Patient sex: F
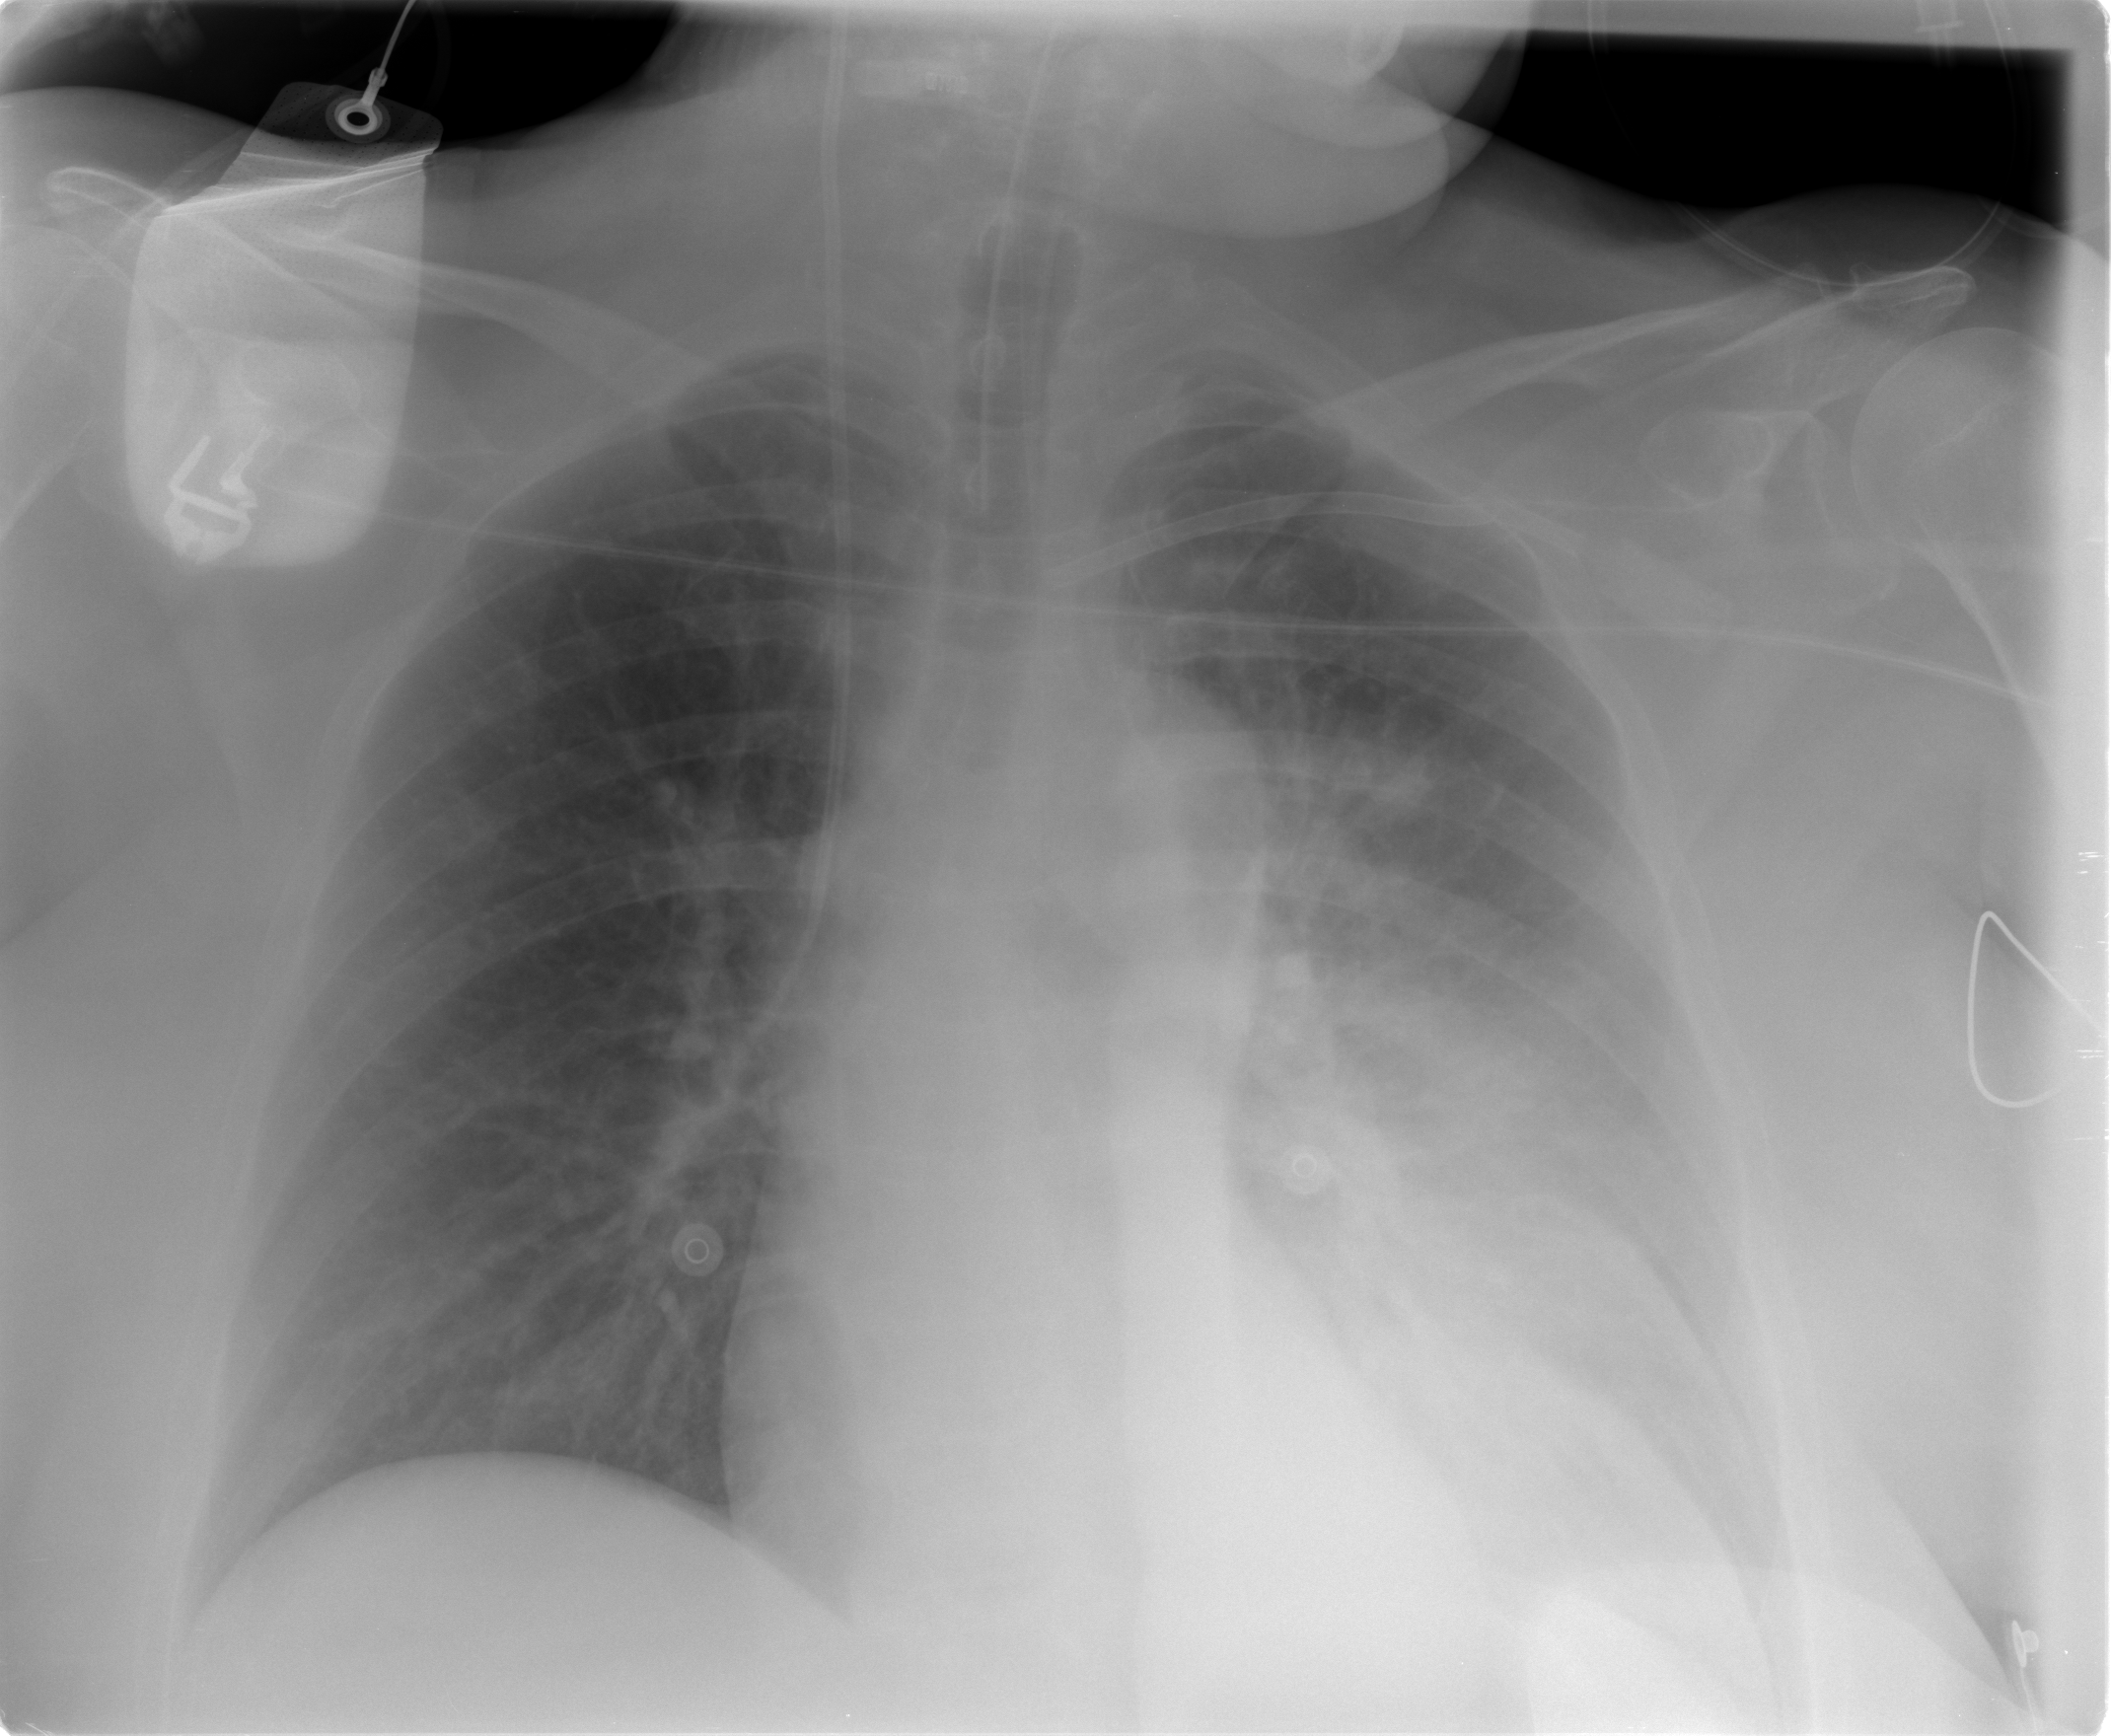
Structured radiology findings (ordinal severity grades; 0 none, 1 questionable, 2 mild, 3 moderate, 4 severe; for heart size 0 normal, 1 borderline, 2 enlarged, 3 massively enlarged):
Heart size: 0
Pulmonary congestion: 0
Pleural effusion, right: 0
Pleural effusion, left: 2
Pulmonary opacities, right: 0
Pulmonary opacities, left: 0
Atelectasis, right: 0
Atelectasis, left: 2